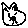
Label: cat